Question:
I'm unable to figure out how to get past these errors after countless hours of research. Any help would be greatly appreciated.
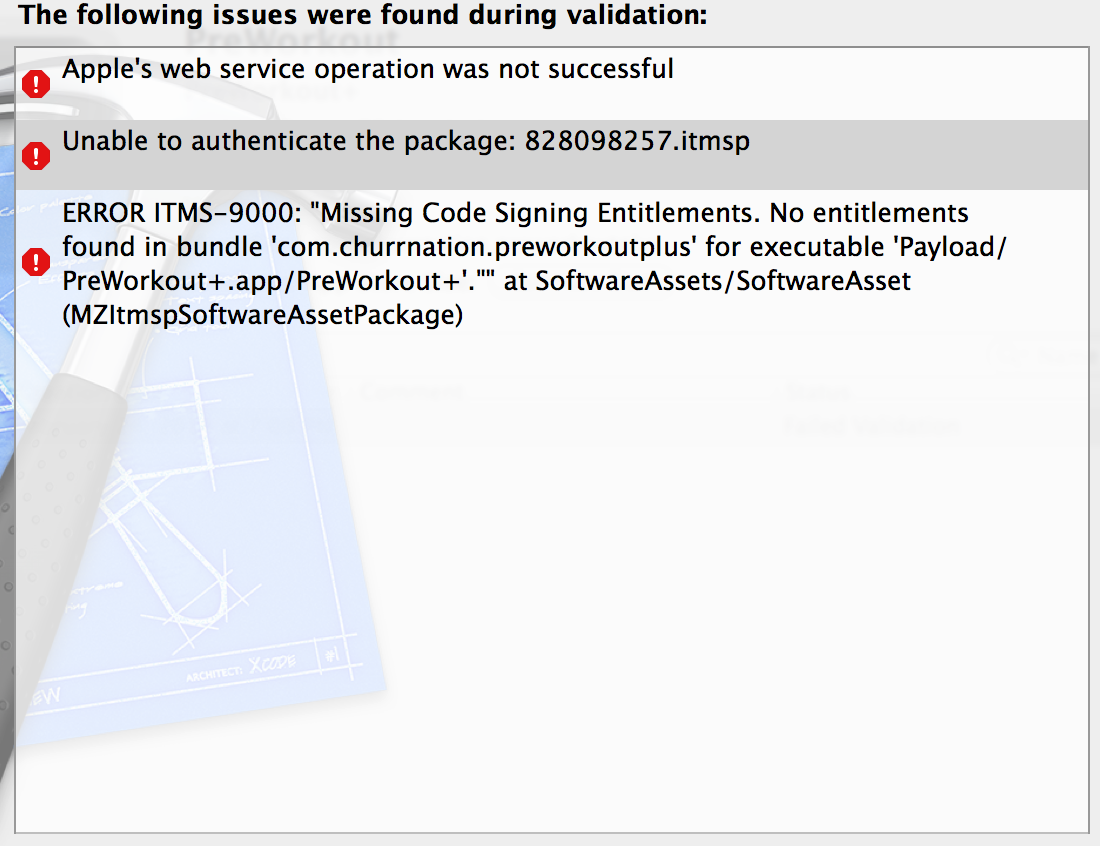
Answer: This issue was fixed by not including a plus symbol anywhere in my app name. I understand there a ways to include these symbols however that is what fixed my issue.